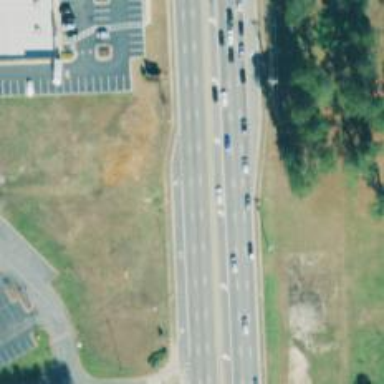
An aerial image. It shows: Asphalt road classified as trunk highway.